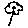
Label: flower